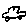
Label: car